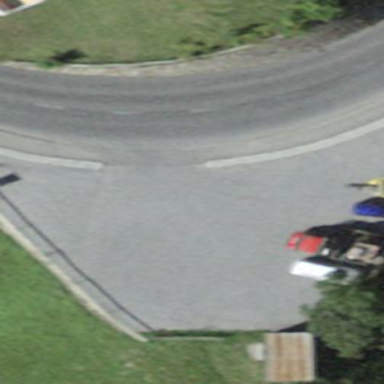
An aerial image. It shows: Parking area.